Question: I'm unable to fetch the user's email address even though I've added the email in the extended permissions for the app.
This is the box that I get when i'm editing the app's details

Yet i'm unable to get the email address of the logged in user.
This is the url i'm using for fetching the user info
'''
https://graph.facebook.com/me?fields=first_name,last_name,email,gender&access_token=+accessToken
'''
This is the data i'm getting from facebook
'''
{
"first_name": "Varun",
"last_name": "Achar",
"gender": "male",
"id": "1XXXXXX66660851"
}
'''
Any ideas?
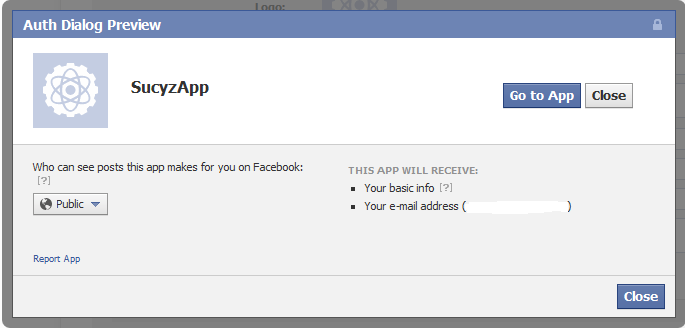
Answer: I don't know why the approach is not working for you, but here's how you can ask for the address and get it in 2 other ways (you'll need to deactivate the authenticated referrals though):
(1) <URL>.
If the user is not authenticated you send him to the following url:
'''
https://www.facebook.com/dialog/oauth?client_id=YOUR_APP_ID&redirect_url=YOUR_REDIRECT_URI&scope=email,publish_stream,etc
'''
When the user gets back you should have an authenticated signed request.
(2) <URL> - You use the javascript sdk to authenticate the user in your canvas page.
Once you have an access token you can get the email address by issuing a request to:
'''
https://graph.facebook.com/me?fields=email
'''
Or from the client side you can use:
'''
FB.api("me?fields=email", function(response) {
console.log(response);
});
'''
---
# Edit
You should read the <URL>.
It shows an example of how to use it and asking for more permissions (using the the scope parameter)